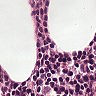
Metastatic tissue present: no